Interaction volume radius: 5 \u00c5
Interaction volume height: 20 \u00c5
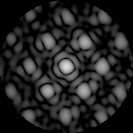
Disorder parameter: 0.2549